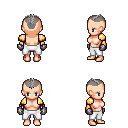
a pixel art fantasy rpg character, female body template, human, light skin, gold arm armor, white pants, gray short mohawk hairstyle, metal gloves, four views (front, back, left, right), 2x2 character sprite sheet, small pixel art, hard edges, no anti-aliasing